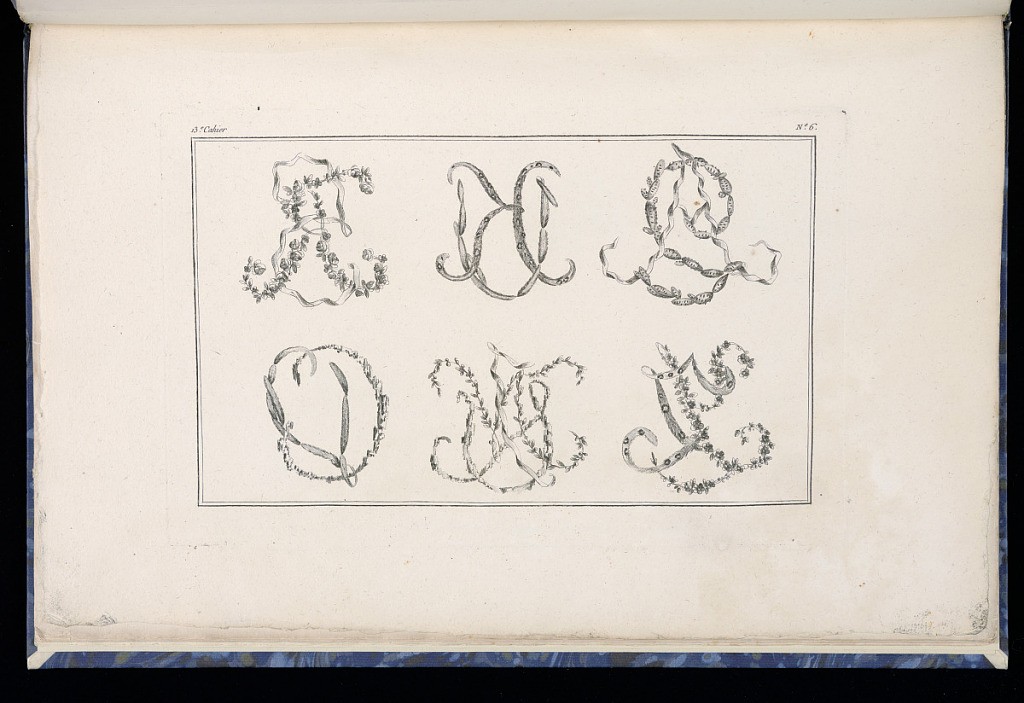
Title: Decorative Monogram Designs
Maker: Pierre Ranson, French, 1736–1786
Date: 1777–79
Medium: Etching on paper
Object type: Print
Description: Design for six decorative monograms (letters), comprised of one or two letters featuring floral motifs, foliate scrolls, fur or pelt, flowers, ribbons, water, and succulents. The plate is numbered.